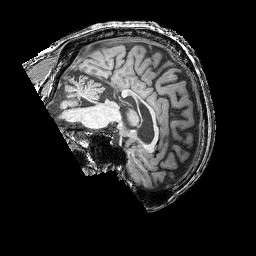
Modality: T1w
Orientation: sagittal
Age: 58
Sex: male
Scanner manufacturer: siemens
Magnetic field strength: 3 T
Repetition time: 2.25 s
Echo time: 0.00411 s